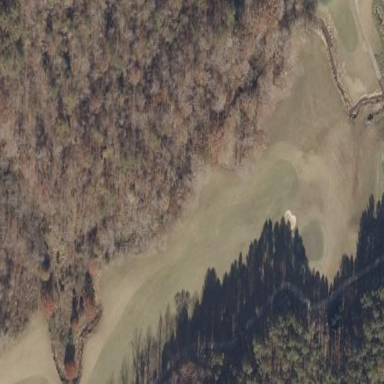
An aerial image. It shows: Water hazard on golf course. The hazard is natural water feature.